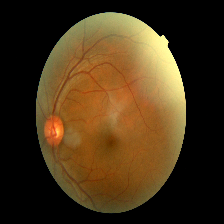
Diabetic retinopathy grade: Mild